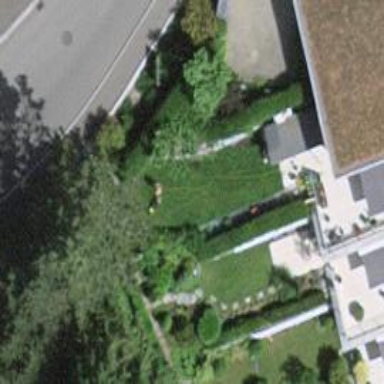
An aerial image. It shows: Hedge barrier.